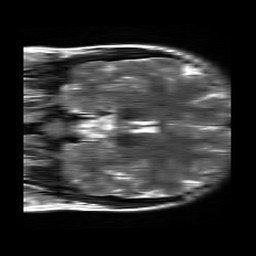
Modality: T2w
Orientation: coronal
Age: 21
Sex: female
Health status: healthy
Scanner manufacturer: siemens
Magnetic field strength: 3 T
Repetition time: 4.01 s
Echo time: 0.116 s